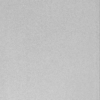
Label: dusty